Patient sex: F
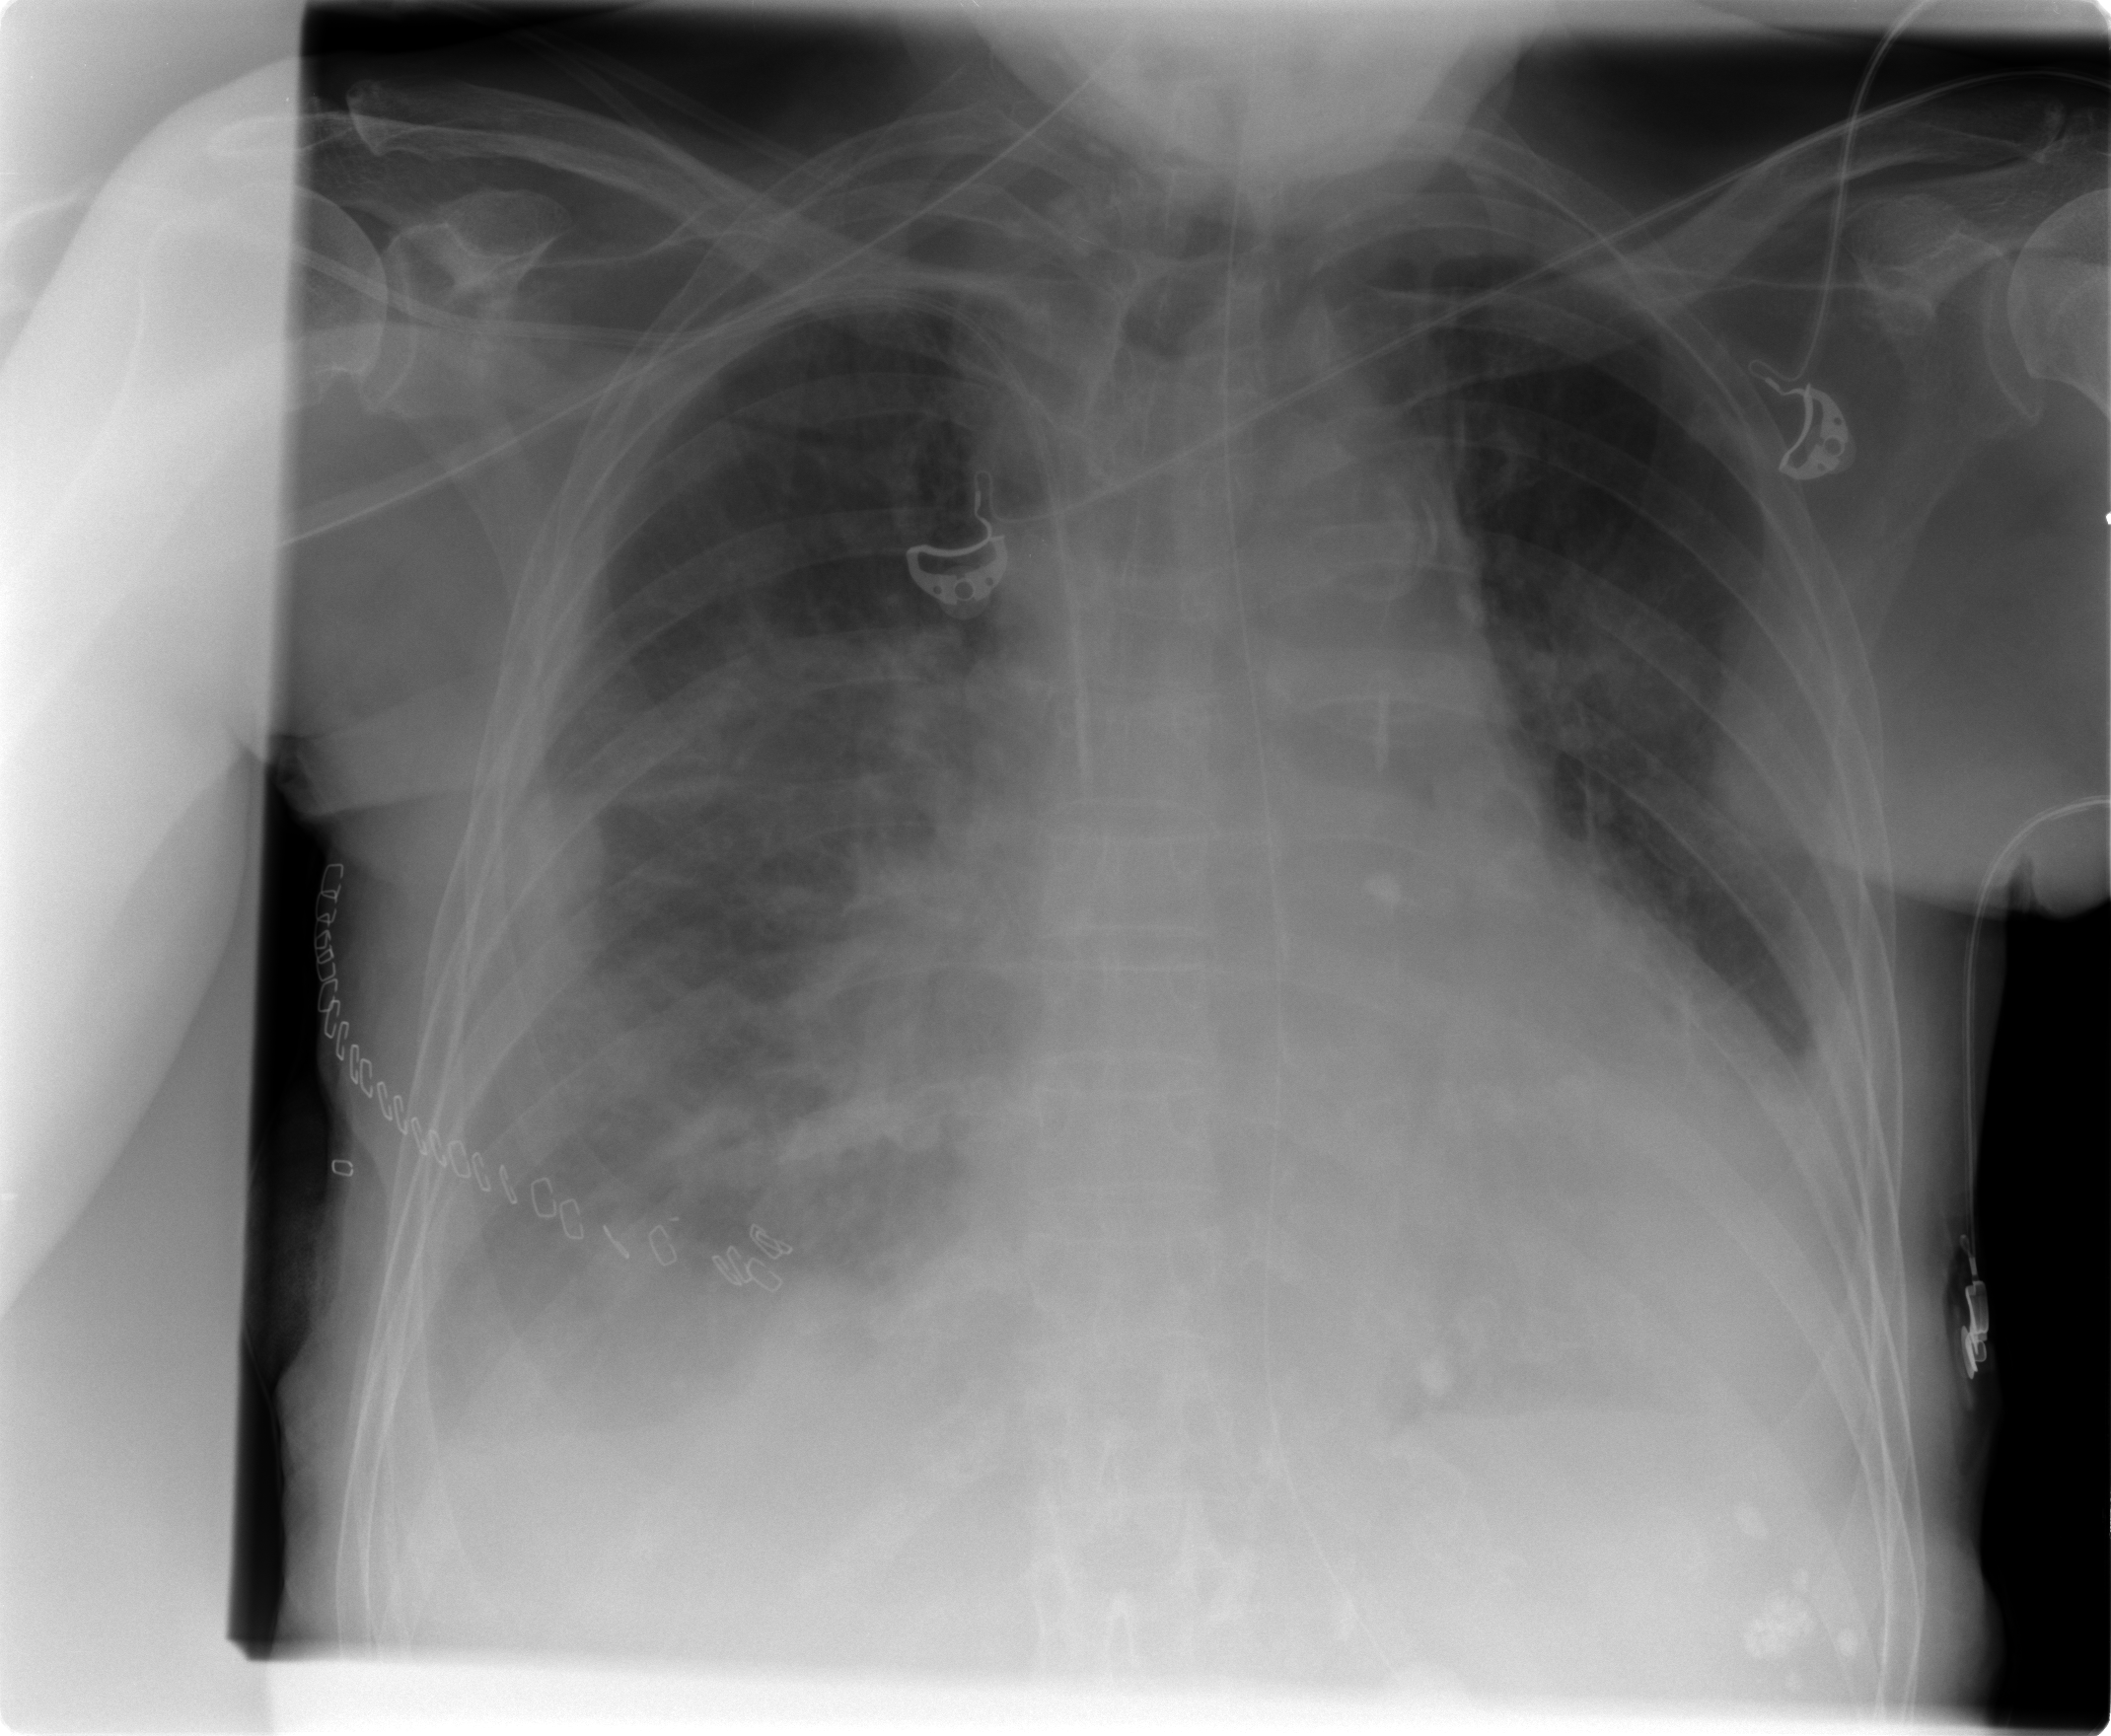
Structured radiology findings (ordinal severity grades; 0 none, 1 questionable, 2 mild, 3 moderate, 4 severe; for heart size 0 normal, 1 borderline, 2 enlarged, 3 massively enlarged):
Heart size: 2
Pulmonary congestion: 2
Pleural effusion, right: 2
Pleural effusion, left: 2
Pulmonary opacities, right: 1
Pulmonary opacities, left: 0
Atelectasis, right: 2
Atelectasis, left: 2